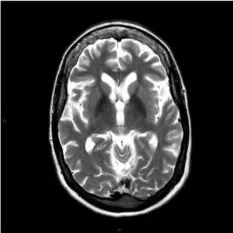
A more cranial axial T2-weighted section shows a marked bilateral hypointensity of the globus pallidus (D,E).
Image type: radiology (mri)